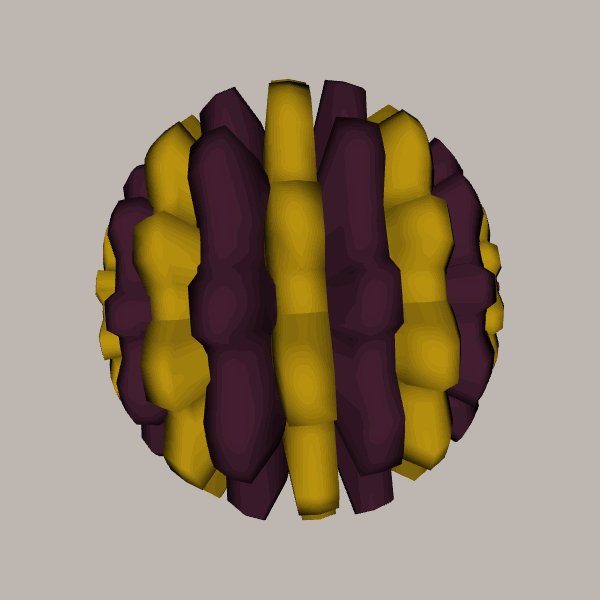
Background: light